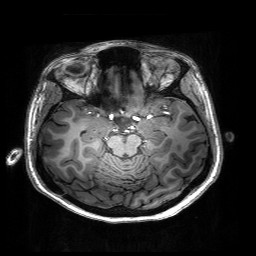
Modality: T1w
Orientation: coronal